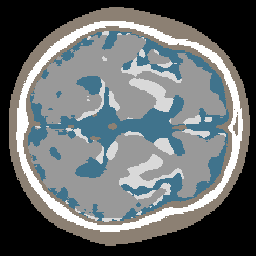
Label: no_lesion